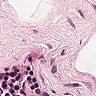
Metastatic tissue present: no